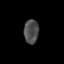
Tissue: skin
Cell type: Epithelial cells
Senescence score: 0.2439
Nuclear area (px): 340
Mean DAPI intensity: 77.756